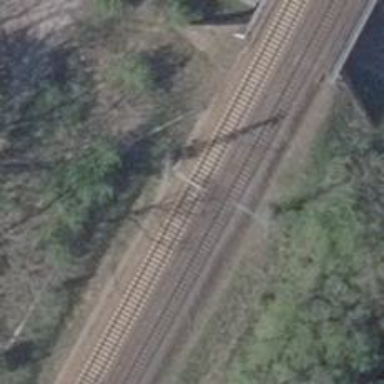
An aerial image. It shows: Milestone along the railway track with catenary mast.